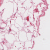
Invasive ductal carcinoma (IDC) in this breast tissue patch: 0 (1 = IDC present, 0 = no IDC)